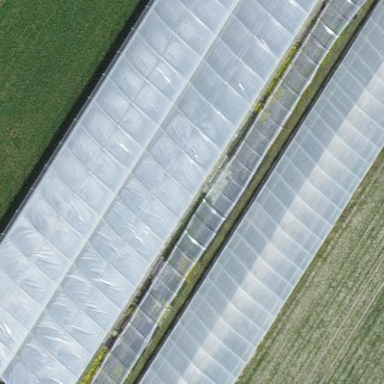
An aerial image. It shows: Greenhouse.